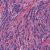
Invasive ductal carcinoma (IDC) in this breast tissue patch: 1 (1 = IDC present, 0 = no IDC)